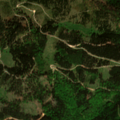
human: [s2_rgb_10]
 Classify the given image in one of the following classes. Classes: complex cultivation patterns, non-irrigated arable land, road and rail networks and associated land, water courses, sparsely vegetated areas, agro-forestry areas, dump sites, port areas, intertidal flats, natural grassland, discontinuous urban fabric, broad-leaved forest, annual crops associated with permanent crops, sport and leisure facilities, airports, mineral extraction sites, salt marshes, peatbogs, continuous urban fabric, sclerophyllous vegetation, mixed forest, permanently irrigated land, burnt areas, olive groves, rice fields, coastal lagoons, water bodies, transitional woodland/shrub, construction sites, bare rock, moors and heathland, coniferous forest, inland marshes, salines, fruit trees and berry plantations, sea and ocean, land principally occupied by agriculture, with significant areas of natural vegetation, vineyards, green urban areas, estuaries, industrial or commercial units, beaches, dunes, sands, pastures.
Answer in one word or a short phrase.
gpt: broad-leaved forest, coniferous forest, mixed forest, natural grassland